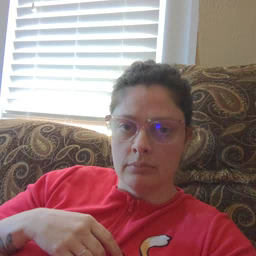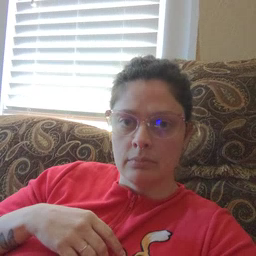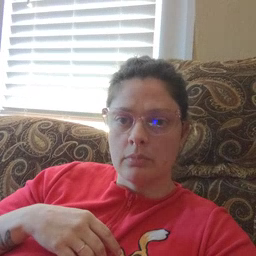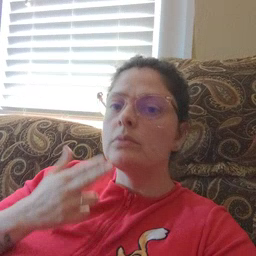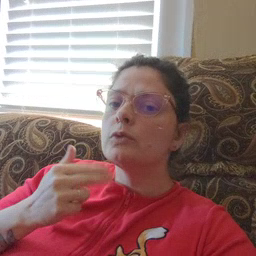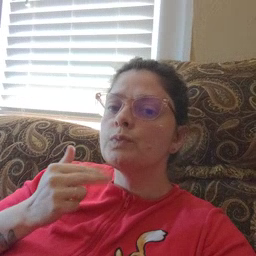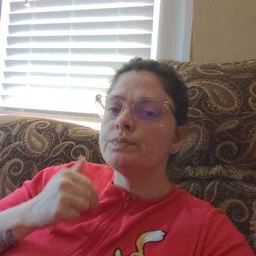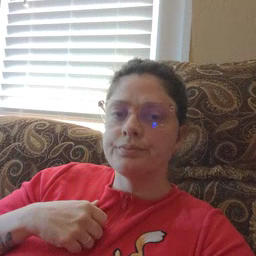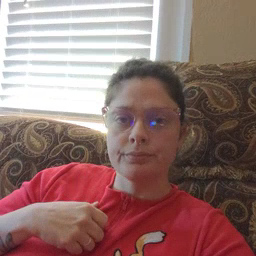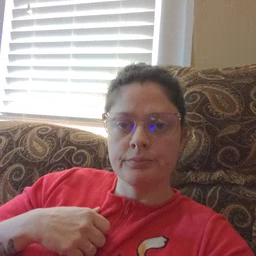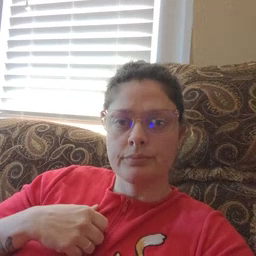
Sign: cute